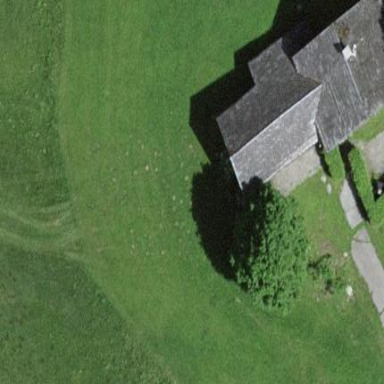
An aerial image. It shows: Detached building with gabled roof.